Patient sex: M
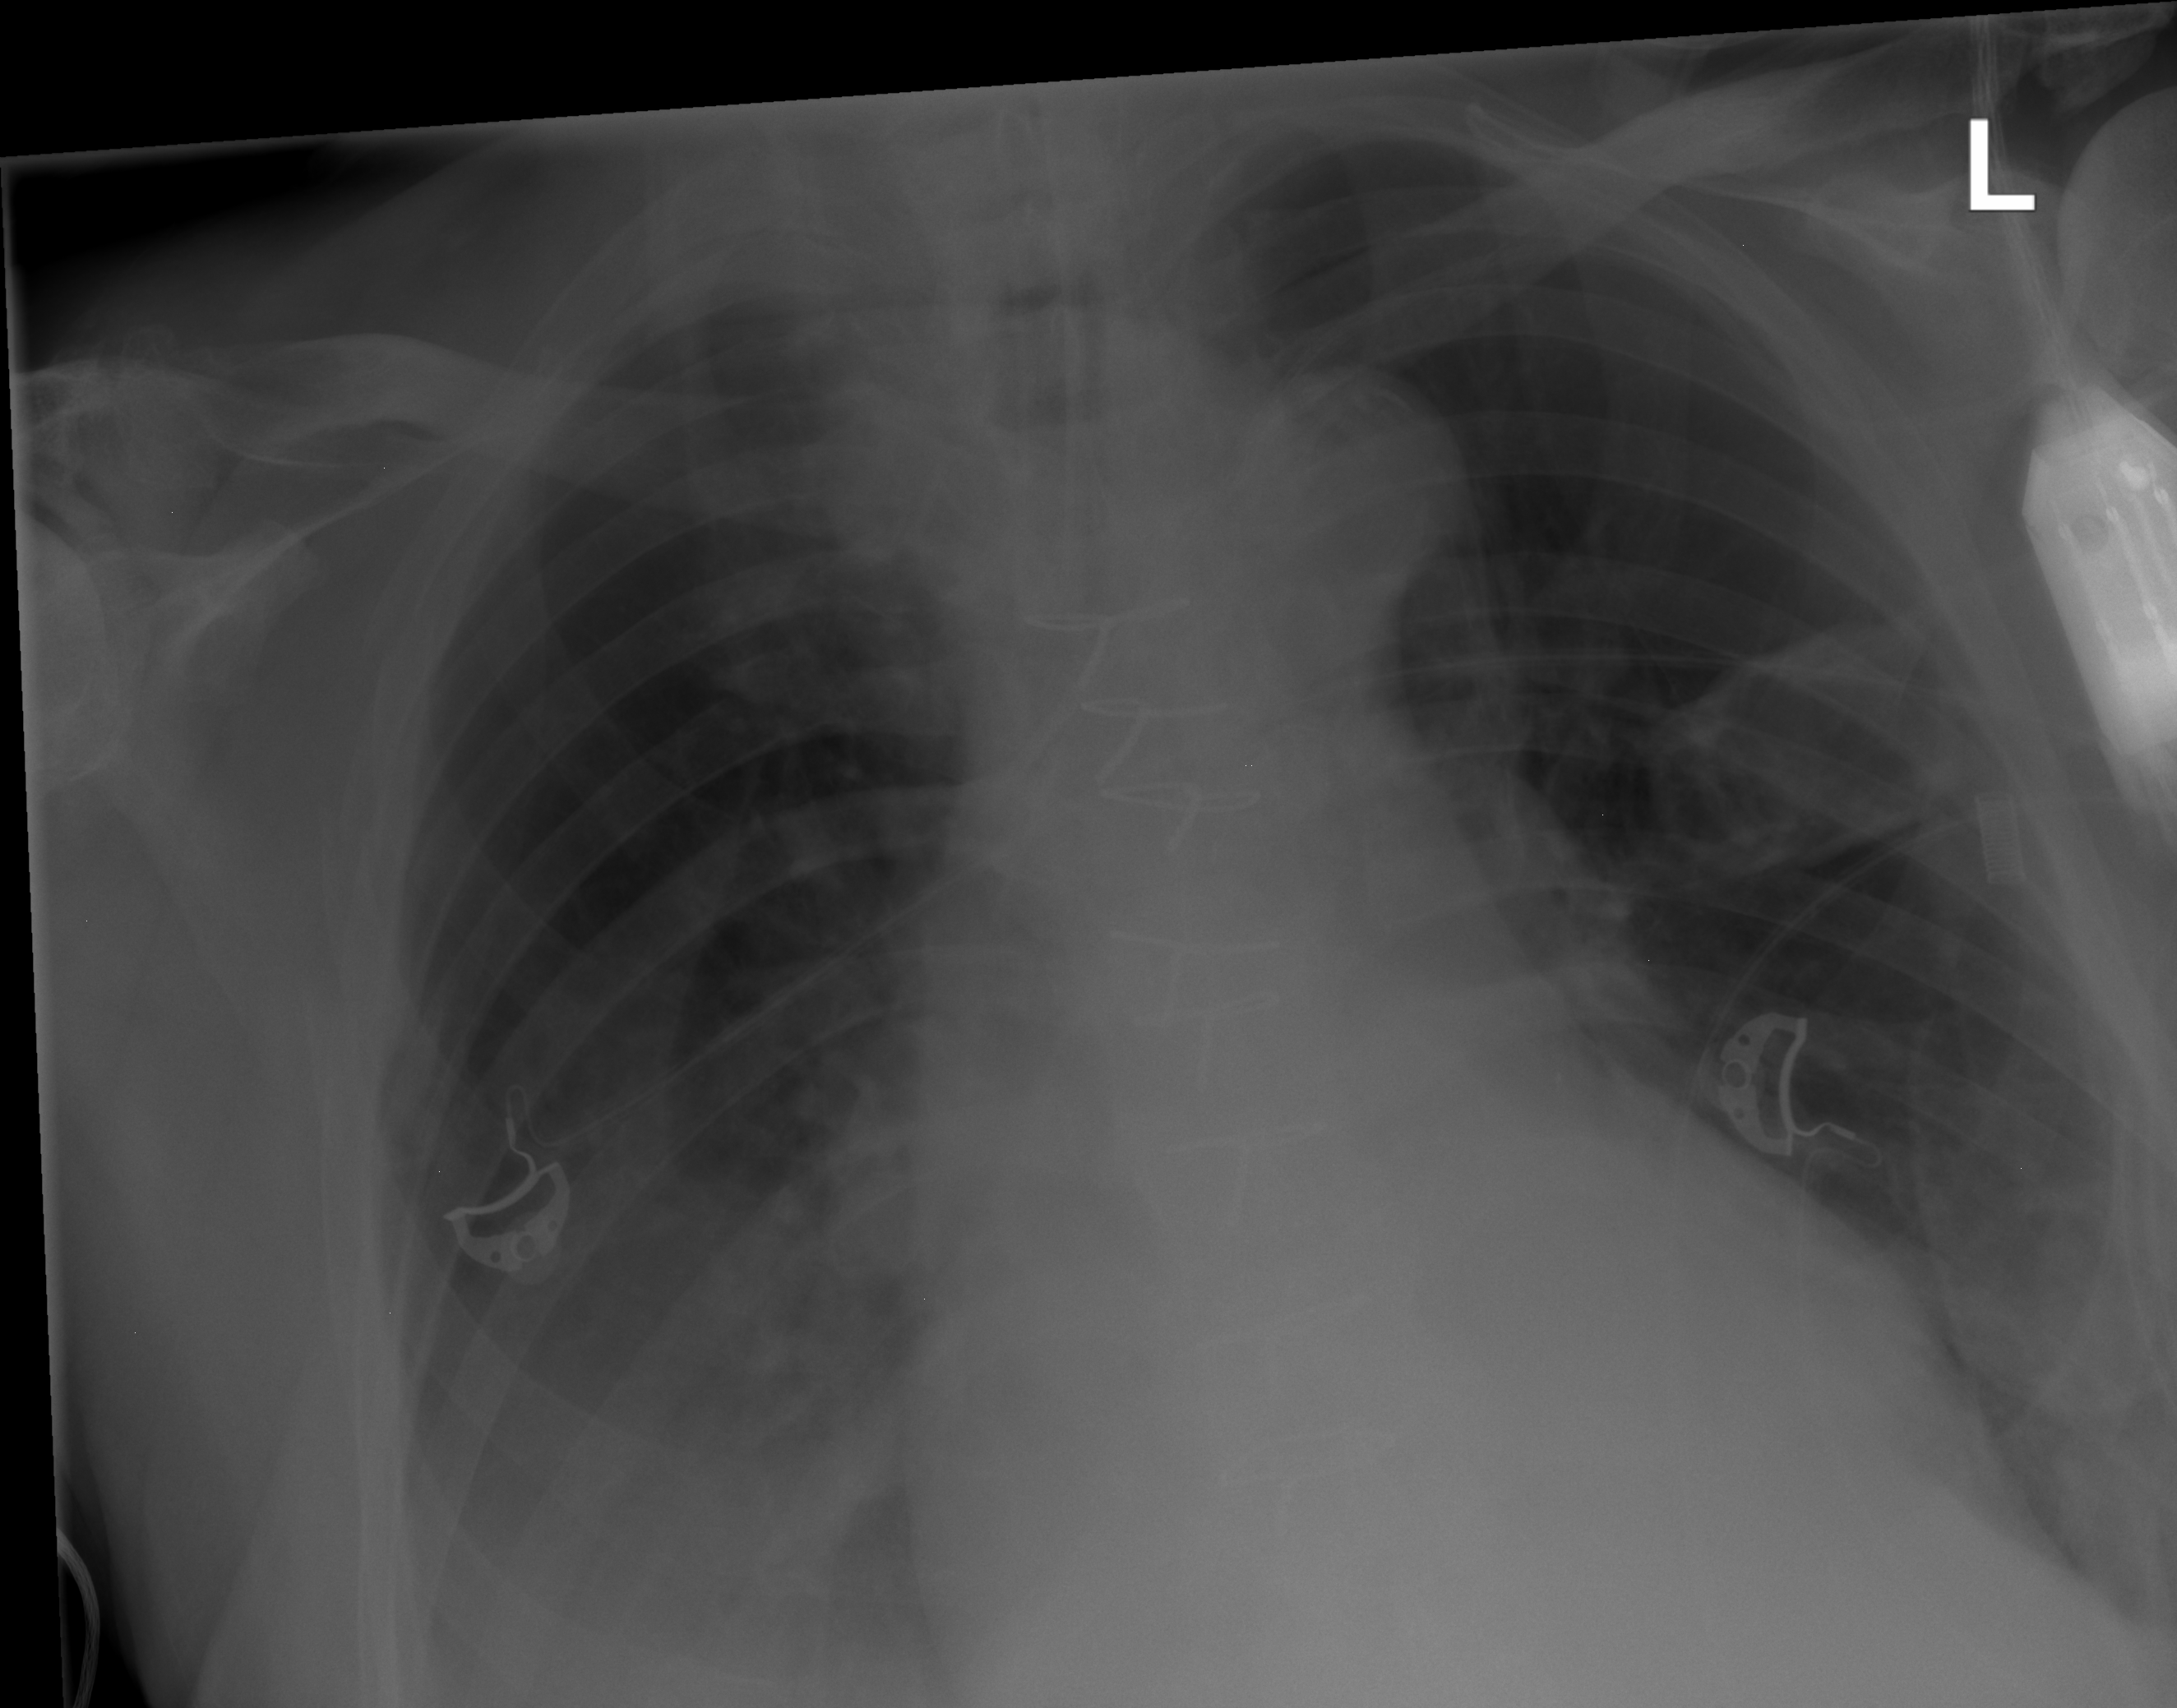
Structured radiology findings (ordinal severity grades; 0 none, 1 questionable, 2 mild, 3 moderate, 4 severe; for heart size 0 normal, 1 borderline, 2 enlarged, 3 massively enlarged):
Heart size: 2
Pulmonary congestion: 2
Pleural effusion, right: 3
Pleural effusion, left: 2
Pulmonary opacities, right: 2
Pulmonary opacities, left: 0
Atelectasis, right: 3
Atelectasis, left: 2